Question: I am having some problems with the dp calculation for a 7" tablet (800x480px). Below is my way of calculating. Can't find where I am making a mistake in calculation or my thought:
I have three devices that I'm testing:
1. Nexus One: 800x480px, 3.7" display (specs)
2. Huawei Ideos: 320x240px, 2.8" display (specs)
3. Ainol Novo 7" Tablet: 800x480px, 7" display (specs)
Based on the display size, I'm calculating the DPI (dots per inch) manually, based on the formular:
'''
sqrt(w^2 + h^2) / in
'''
So I am getting:
1. Nexus One: sqrt(800*800+480*480)/3.7 = 252.15dpi
2. Huawei Ideos: sqrt(320*230+240*240)/2.8 = 142.86dpi
3. Ainol Novo 7" Tablet: sqrt(800*800+480*480)/7 = 133.28 dp
Now I want to output the dpi value of the screen metrics and based on that, the screen width and height in dp (density-independent pixels). My code for that is:
'''
DisplayMetrics metrics = new DisplayMetrics();
getWindowManager().getDefaultDisplay().getMetrics(metrics);
Log.d(TAG, "ScaledDensity: " + metrics.scaledDensity);
Log.d(TAG, "Density DPI: " + metrics.densityDpi);
int widthInPx = 800; // 320 or 800, depending on the respective device width I'm testing
int widthInDp =(int)(widthInPx/metrics.scaledDensity);
Log.d(TAG, "width in dp: " + widthInDp);
int heightInPx = 480; // 240 or 480, depending on the respective device height I'm testing
int heightInDp =(int)(heightInPx/metrics.scaledDensity);
Log.d(TAG, "height in dp: " + heightInDp);
'''
Results are as follows:
1. Nexus One: Scaled Density: 1.5, Density DPI: 240, Width in dp: 533, Height in dp: 320
2. Huawei Ideos: ScaledDensity: 0.75, Density DPI: 120, width in dp: 426, height in dp: 320
3. Ainol Novo 7" tablet: ScaledDensity: 1.0, Density DPI: 160, width in dp: 800, height in dp: 480
The density DPIs that I get from the java code inside my activity differ from my calculated dpi values and are obviously rounded by Android to one of the values 120, 160 or 240, which is quite normal. No problem so far.
With the third device, the Novo 7" tablet:
The ScaledDensity is said to be 1.0, and the width in , same as the number of px. However, that's not the reality; when I create a fullscreen app and place a view on there, . So it's the same dp measurements as the Nexus One; even though the Nexus One has a higher DPI value but the same number of pixels. How is that possible?
I create an AVD for the emulator, with the exact measurements as the Novo 7" tablet.
The log lines in my java code show the same values as for the real tablet device:
1. Ainol Novo 7" tablet Emulator: ScaledDensity: 1.0, Density DPI: 160, width in dp: 800, height in dp: 480
However, on the emulator, I can place a view with x 320 dp to to fully visible in a fullscreen activity. How is it possible that the width dp differs between the emulator and the real device with exact same measurements?

On <URL> it says:
> To help you target some of your designs for different types ofdevices, here are some numbers for typical screen widths:...480dp: a tweener tablet like the Streak (480x800 mdpi).600dp: a 7" tablet (600x1024 mdpi)....
I assume my tablet should fall under one of these categories, however, neither does it have 480 width nor 600 dp width, but something in between; in my case, either 533dp (real device) or 580dp (emulator).
If this is the case, what good does such a 'typical screen widths' overview do, if in reality, it doesn't actually seem to be the case but devices from different vendors can have any other random value in between the standard ones?
Then I could just go ahead and back to working with pixel values again, as the entire benefit of using dp seems to be absent.
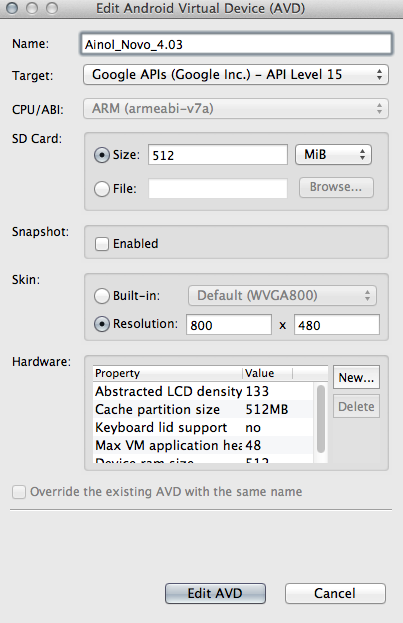
Answer: Argh, I simply forgot the line
'''
<uses-sdk android:minSdkVersion="7" android:targetSdkVersion="11" />
'''
in my manifest.
Without android:minSdkVersion, the are always problems; legacy issues with Android 1.5 I think.